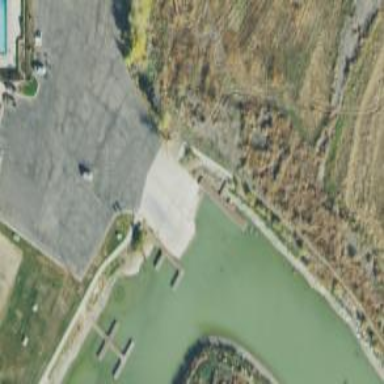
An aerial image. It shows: Slipway on leisure land.